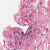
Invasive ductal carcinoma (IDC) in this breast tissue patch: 0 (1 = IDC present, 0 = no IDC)